Question: I am using Eclipse Luna (tested also in Kepler so not version specific). Run on JDK 1.8_40.
I would like to find places with "eaten" exceptions - e.g. inproperly handled with try/catch block.
Example code below. When I am setting Exception breakpoint as on picture e.printStackTrace() does not stop with exception.
How to make this work or any workaround / alternative ? It is handy to find out what your code is catching, and not see all the libraries code exception handling.
Of course if we remove scope it will improperly stop in BigDecimal. where exception is raised, and also on any other exception during main() execution - in this case some ClassNotFoundException s
Common sense says it is a caught location, scope matches and Exception type also (subtype).
the API description says that it should work correctly (for each throw find a related catch):
<URL>
I can see this may be something related to Java Debugging interface itself
as per long long time ago since java 1.4 - but not sure how many events are eaten when:
<URL>
'''
package test.me;
import java.math.BigDecimal;
public class EatExceptionBreakpoint {
public static void main(String[] args) {
try {
new BigDecimal("10 "); // how to make Exception Breakpoint to stop ?
} catch (Exception e) {
e.printStackTrace();
}
new BigDecimal("20 ");
}
}
'''

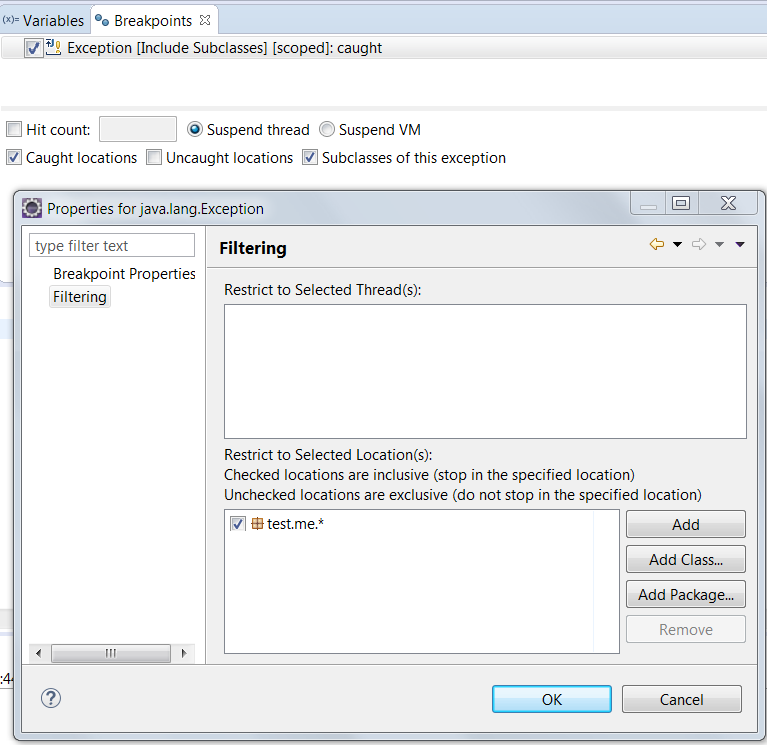
Answer: After debugging Eclipse I understood that "scope" filters should match throwing location (in this case java.math.BigDecimal) and not the catch location.
This is the original JVM debugger filtering on "scope", however JVM limits filter to one item (class or package), while Eclipse can process multiple items.
The code that does the filtering in Eclipse is in class
'''
org.eclipse.jdt.internal.debug.core.breakpoints.JavaExceptionBreakpoint
'''
The JAR containing this class can be updated - so "uncaught exceptions" will relate scope to throw location, while "caught exceptions" relate scope to catch location [I find this behaviour most useful]
The below change does this - maybe somebody will ever implement in Eclipse:
'''
public boolean handleBreakpointEvent(Event event, JDIThread thread, boolean suspendVote)
...
Location location = ((ExceptionEvent)event).catchLocation();
if (location == null) {
location = ((ExceptionEvent)event).location();
}
'''